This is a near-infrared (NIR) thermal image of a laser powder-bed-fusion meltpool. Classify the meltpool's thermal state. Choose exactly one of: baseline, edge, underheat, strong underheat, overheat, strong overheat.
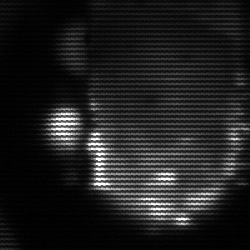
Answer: baseline